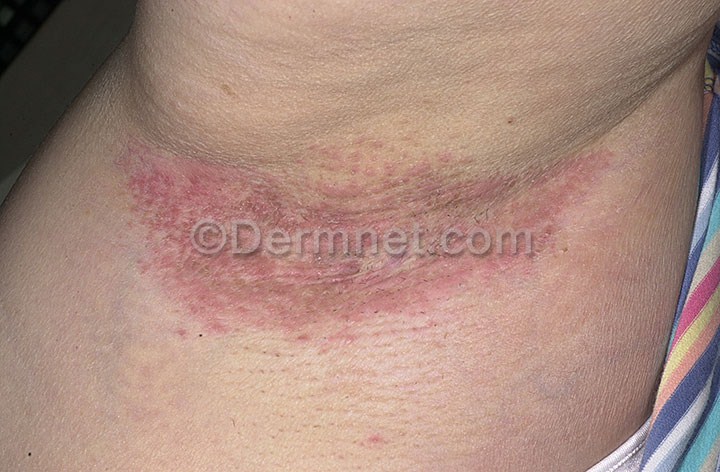
Disease: Psoriasis pictures Lichen Planus and related diseases